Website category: sports
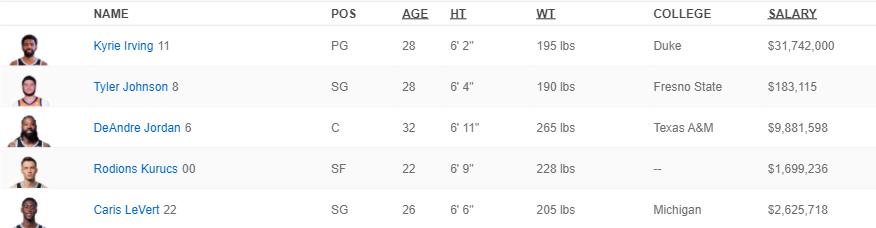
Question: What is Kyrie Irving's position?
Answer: PG

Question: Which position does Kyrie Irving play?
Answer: PG

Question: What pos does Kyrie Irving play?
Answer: PG

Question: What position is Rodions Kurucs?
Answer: SF

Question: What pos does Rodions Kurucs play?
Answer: SF

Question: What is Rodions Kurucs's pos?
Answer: SF

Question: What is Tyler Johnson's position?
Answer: SG

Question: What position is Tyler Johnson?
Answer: SG

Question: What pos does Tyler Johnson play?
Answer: SG

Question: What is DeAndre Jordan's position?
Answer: C

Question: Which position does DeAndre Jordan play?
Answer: C

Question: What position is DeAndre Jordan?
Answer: C

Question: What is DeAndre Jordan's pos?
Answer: C

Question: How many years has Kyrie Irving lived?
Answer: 28

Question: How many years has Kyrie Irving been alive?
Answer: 28

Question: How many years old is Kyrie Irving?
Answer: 28

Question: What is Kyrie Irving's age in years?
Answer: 28

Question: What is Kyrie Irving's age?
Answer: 28

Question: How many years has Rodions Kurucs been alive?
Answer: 22

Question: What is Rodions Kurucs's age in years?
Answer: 22

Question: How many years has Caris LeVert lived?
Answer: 26

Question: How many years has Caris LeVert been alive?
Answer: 26

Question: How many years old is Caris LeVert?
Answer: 26

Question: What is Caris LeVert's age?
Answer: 26

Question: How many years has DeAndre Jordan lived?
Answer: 32

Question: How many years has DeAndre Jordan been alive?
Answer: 32

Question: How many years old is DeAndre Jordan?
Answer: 32

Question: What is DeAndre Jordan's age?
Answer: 32

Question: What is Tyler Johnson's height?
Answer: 6' 4"

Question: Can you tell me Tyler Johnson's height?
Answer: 6' 4"

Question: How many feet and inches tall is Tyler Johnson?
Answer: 6' 4"

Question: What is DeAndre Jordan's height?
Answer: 6' 11"

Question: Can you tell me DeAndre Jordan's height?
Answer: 6' 11"

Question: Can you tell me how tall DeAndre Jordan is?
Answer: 6' 11"

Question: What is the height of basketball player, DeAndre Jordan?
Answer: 6' 11"

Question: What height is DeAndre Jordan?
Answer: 6' 11"

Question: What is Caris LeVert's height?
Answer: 6' 6"

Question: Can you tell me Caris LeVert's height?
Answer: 6' 6"

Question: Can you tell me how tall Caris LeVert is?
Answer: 6' 6"

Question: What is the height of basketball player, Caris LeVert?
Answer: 6' 6"

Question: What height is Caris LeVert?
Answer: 6' 6"

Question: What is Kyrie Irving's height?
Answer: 6' 2"

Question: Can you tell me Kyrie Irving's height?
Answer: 6' 2"

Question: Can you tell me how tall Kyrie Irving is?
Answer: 6' 2"

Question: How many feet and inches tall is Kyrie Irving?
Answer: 6' 2"

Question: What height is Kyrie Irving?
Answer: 6' 2"

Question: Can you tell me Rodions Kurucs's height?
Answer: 6' 9"

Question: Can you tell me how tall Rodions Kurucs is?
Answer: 6' 9"

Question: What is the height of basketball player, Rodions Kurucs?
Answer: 6' 9"

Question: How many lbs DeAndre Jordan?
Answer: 265 lbs

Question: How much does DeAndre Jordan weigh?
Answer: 265 lbs

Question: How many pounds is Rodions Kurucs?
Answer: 228 lbs

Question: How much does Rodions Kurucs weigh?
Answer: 228 lbs

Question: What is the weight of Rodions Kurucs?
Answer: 228 lbs

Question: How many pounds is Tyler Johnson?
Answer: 190 lbs

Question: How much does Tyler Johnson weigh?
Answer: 190 lbs

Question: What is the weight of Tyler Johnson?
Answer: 190 lbs

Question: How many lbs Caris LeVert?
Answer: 205 lbs

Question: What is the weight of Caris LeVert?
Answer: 205 lbs

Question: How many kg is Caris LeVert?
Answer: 205 lbs

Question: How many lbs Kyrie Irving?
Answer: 195 lbs

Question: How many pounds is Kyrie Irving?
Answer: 195 lbs

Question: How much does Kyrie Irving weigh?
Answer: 195 lbs

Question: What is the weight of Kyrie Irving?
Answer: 195 lbs